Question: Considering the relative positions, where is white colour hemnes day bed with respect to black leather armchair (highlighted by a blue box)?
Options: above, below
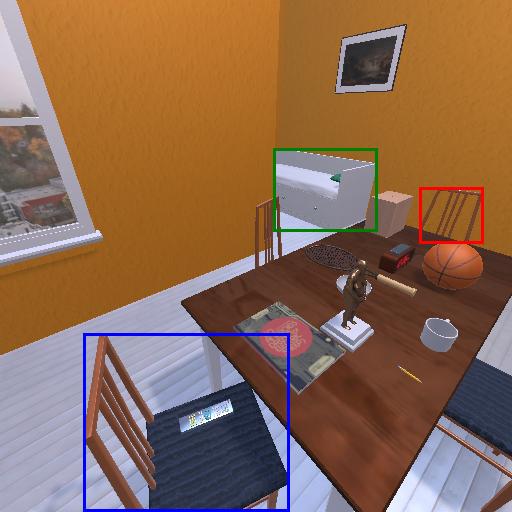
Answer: above